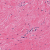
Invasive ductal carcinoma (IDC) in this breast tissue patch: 0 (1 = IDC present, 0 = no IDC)